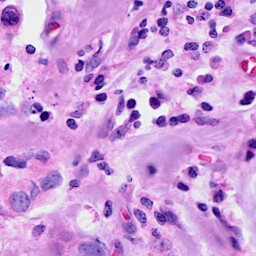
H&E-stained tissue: Breast